Field crop: maize
Growth stage: 2
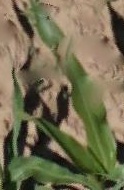
Species: maize